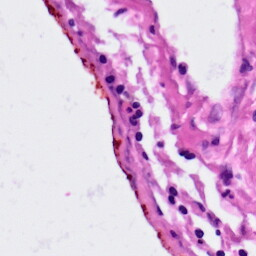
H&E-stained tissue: Lung